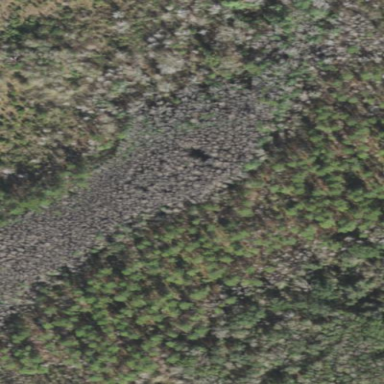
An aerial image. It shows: Forest area dominated by needle-leaved trees.